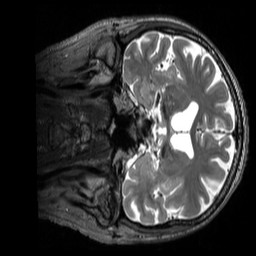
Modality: T2w
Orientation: coronal
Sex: male
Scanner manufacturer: siemens
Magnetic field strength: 3 T
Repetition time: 3.2 s
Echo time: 0.409 s